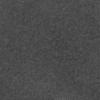
Label: dusty